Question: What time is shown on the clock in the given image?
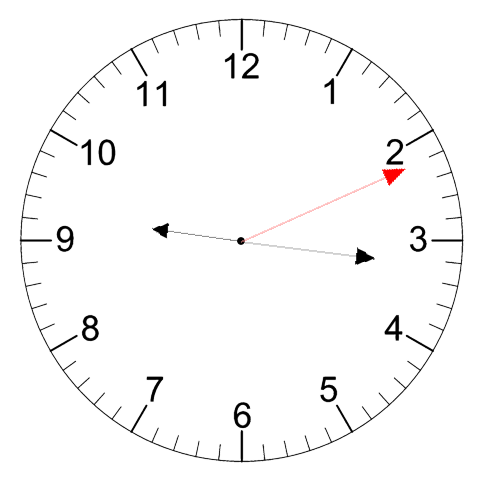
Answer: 09:16:11